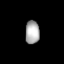
Tissue: lung
Cell type: Fibroblasts
Senescence score: 0.6005
Nuclear area (px): 327
Mean DAPI intensity: 170.917